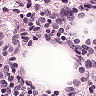
Metastatic tissue present: no